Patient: sex M, age 53
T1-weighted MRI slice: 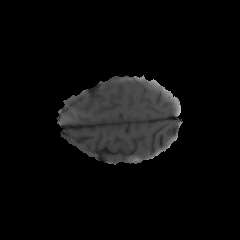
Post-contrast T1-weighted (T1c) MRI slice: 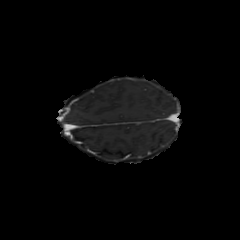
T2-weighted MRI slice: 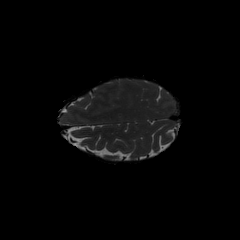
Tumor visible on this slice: no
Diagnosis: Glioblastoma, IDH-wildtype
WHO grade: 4